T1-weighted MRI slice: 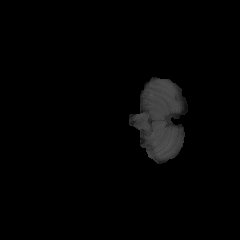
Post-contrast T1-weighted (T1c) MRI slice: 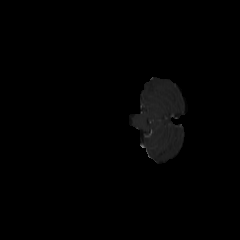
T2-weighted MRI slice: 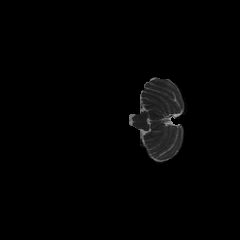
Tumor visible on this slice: no